Question: Chrome's Network Tab is so close to telling me everything I need. The red mark on the image below is the very end of loading the page, resources and ajax requests, but it doesn't actually tell me what the figure is.
It looks like I have to guess that it's 1.50 seconds or so.
Is there anywhere here that tells me that figure in seconds?

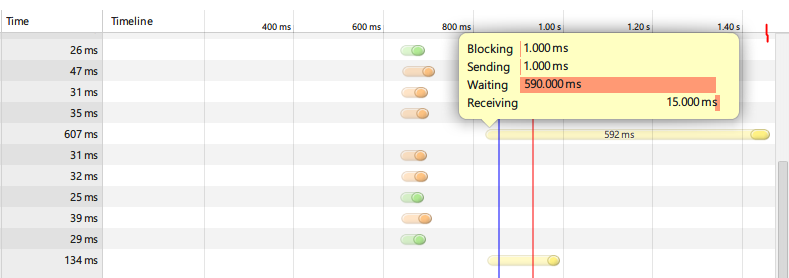
Answer: Found it. The bar at the very bottom indicates the total load time in text form: